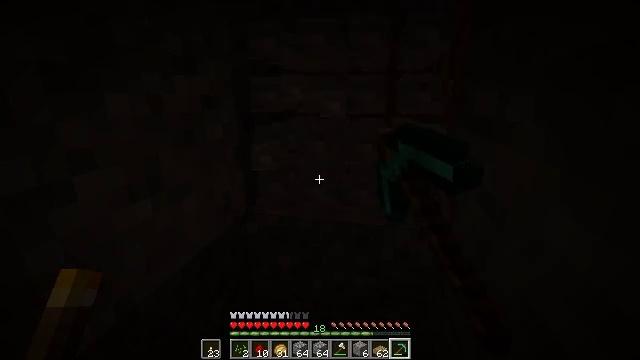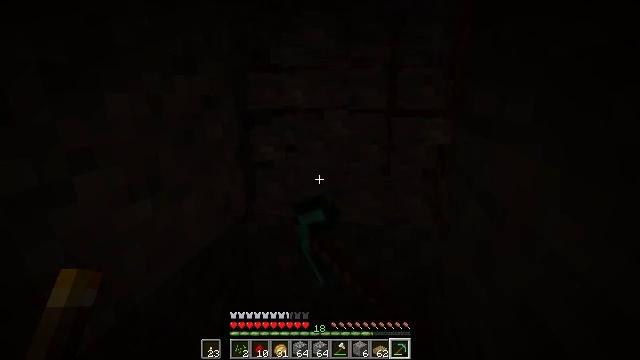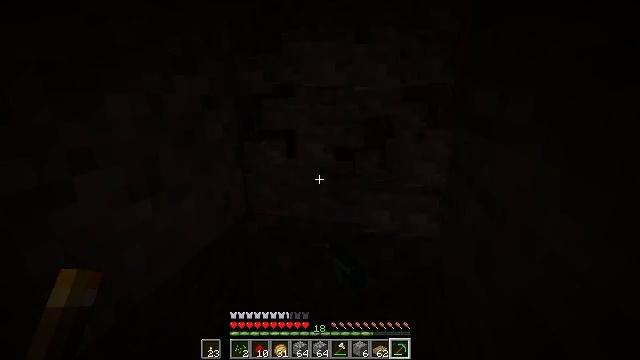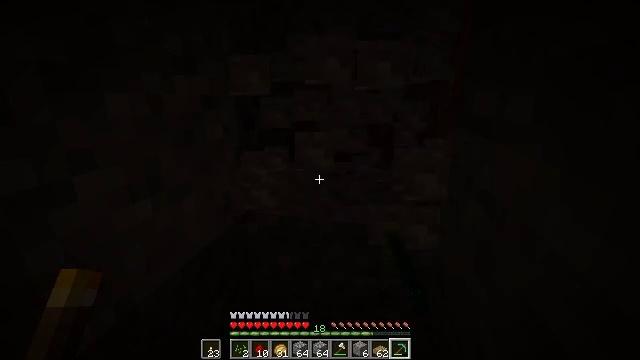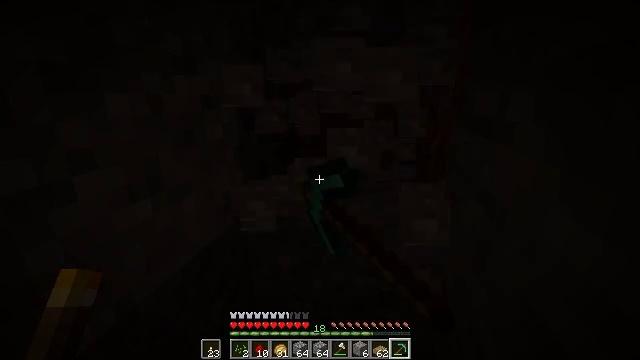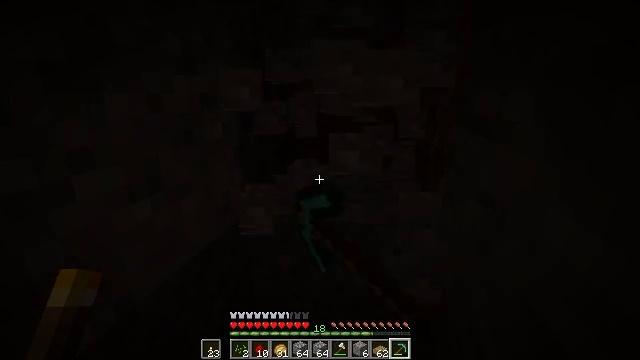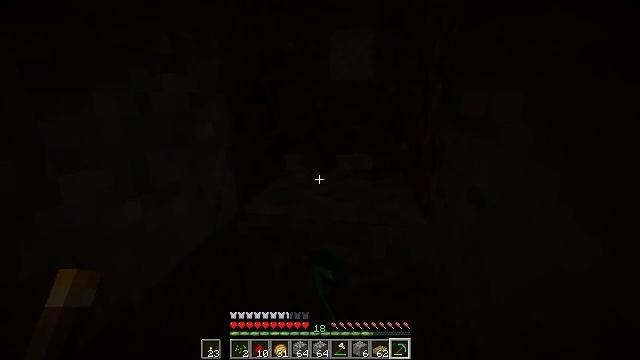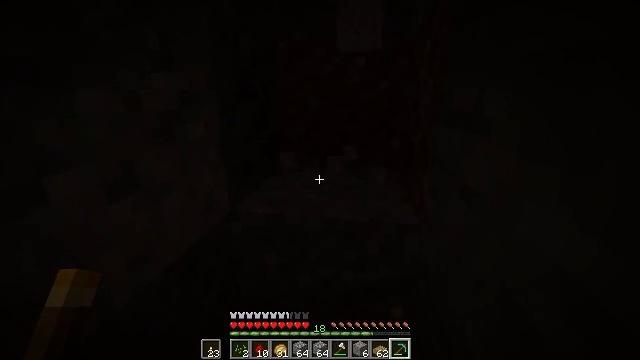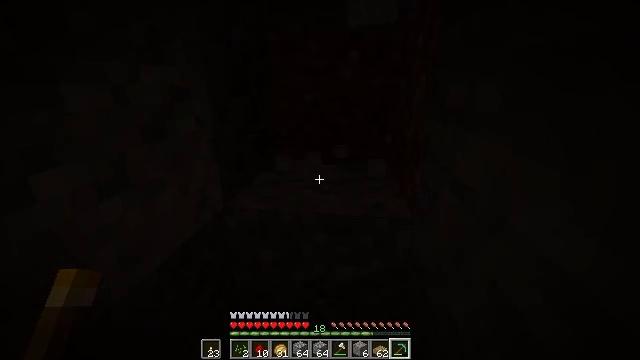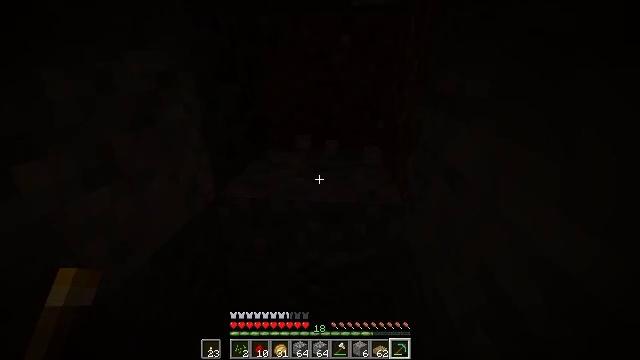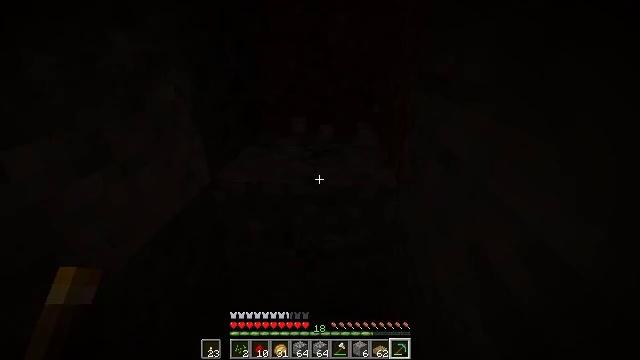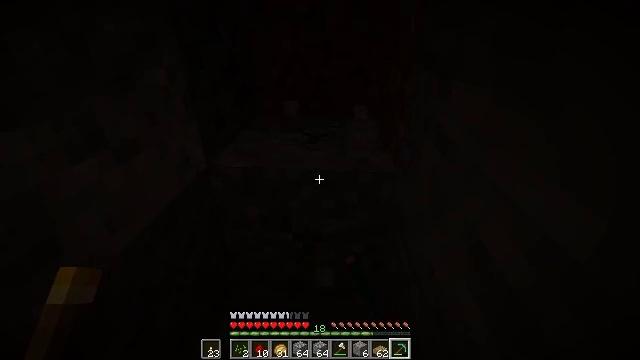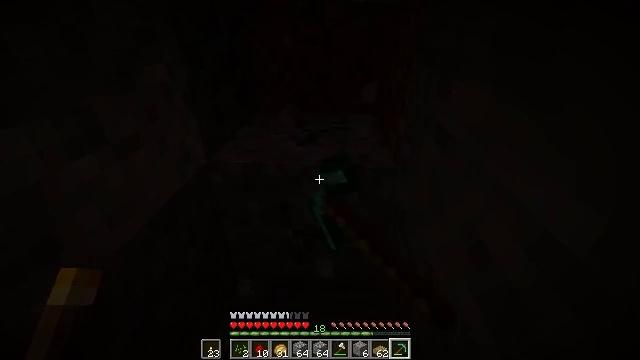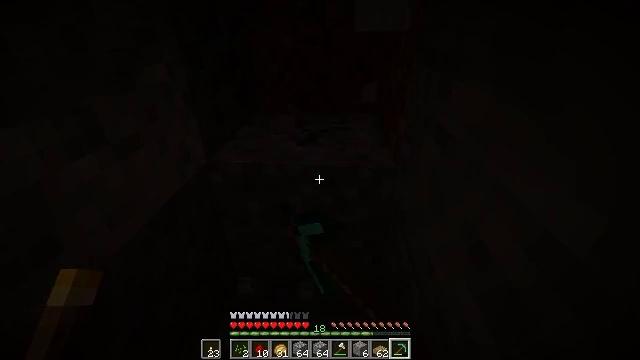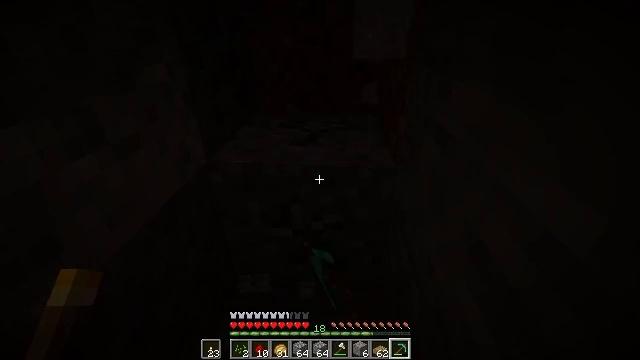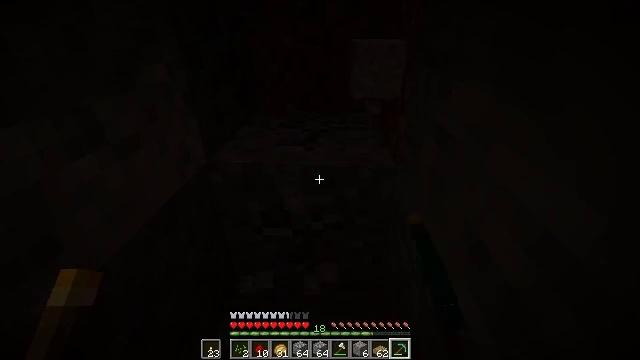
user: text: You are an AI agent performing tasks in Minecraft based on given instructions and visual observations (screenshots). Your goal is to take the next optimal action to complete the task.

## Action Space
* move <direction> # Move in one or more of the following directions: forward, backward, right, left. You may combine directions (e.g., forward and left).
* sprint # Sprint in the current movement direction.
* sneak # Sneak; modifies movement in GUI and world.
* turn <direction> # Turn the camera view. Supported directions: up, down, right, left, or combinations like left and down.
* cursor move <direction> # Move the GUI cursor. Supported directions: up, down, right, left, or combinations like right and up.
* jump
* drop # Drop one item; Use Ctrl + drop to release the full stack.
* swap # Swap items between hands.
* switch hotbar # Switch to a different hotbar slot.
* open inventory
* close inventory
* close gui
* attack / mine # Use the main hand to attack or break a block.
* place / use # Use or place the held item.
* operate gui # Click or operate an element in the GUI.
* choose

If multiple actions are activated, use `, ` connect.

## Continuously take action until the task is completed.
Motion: motion action
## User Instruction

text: Mine gravel from the ground.
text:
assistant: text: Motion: attack / mine
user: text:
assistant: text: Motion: attack / mine
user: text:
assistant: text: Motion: attack / mine
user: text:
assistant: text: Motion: attack / mine
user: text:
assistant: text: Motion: attack / mine
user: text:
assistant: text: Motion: turn right, attack / mine
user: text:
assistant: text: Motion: turn right, attack / mine
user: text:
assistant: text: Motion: turn right and down, attack / mine
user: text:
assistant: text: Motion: turn right and down, attack / mine
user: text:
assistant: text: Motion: turn right and down, attack / mine
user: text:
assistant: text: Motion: turn down, attack / mine
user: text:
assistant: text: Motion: attack / mine
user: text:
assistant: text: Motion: attack / mine
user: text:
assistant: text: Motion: attack / mine
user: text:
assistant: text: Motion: attack / mine
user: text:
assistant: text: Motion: attack / mine
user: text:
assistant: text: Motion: attack / mine
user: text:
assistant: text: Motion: attack / mine
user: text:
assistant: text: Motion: attack / mine
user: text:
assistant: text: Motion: attack / mine
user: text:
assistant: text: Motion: attack / mine
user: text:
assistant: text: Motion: attack / mine
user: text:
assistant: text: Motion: attack / mine
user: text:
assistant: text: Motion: attack / mine
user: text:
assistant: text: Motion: attack / mine
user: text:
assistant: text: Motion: attack / mine
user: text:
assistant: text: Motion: attack / mine
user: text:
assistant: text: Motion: attack / mine
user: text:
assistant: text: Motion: attack / mine